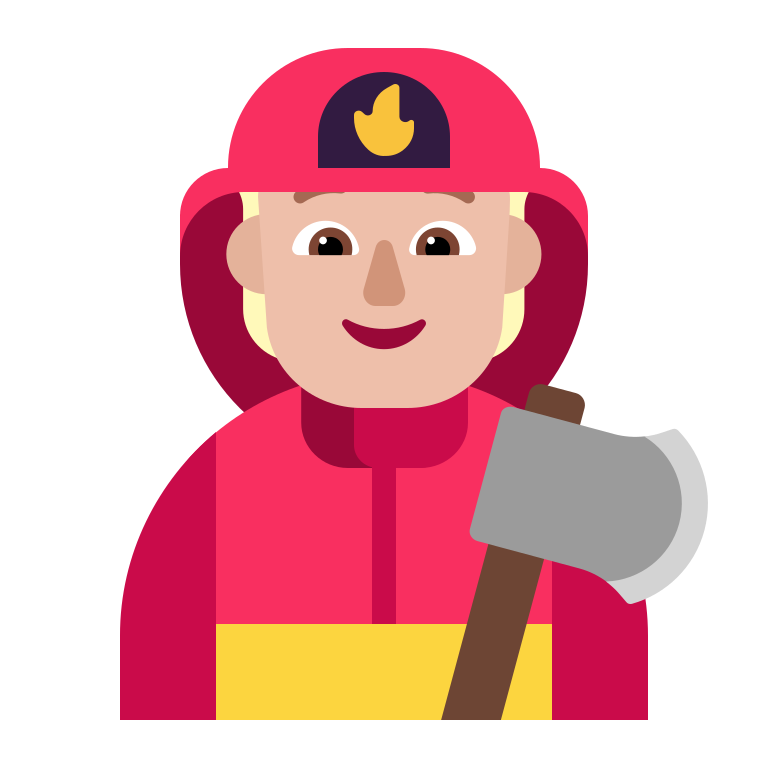
firefighter flat  light